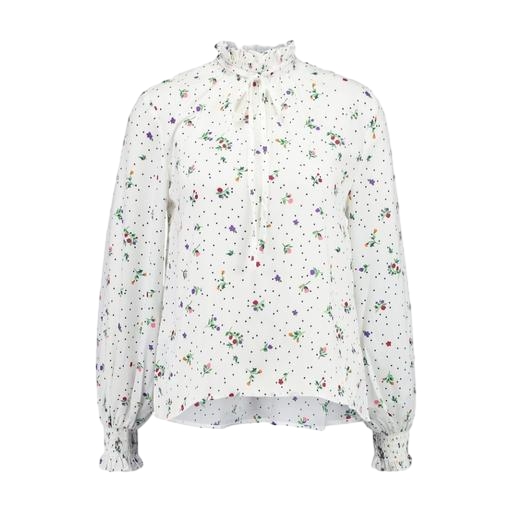
white floral-print blouse, white long-sleeve floral blouse, multicolor slim-fit penny collar floral-print shirt, white background